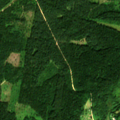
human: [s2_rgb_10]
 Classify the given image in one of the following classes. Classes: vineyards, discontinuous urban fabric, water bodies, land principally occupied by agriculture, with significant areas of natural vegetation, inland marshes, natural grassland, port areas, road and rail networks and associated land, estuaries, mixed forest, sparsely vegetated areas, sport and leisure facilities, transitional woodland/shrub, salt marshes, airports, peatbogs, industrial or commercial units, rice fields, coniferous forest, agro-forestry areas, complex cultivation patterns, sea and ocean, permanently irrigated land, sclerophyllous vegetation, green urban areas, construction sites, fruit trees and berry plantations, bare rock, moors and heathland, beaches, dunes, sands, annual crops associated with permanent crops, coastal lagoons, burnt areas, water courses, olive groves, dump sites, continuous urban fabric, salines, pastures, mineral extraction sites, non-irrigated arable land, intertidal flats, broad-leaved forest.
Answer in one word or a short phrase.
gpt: land principally occupied by agriculture, with significant areas of natural vegetation, coniferous forest, mixed forest, transitional woodland/shrub